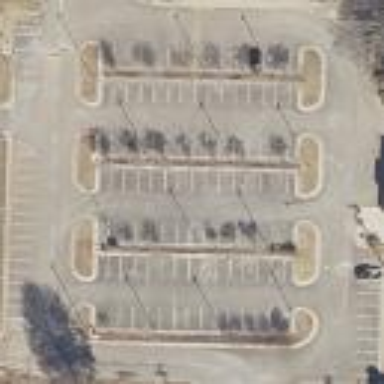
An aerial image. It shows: Parking area with surface.